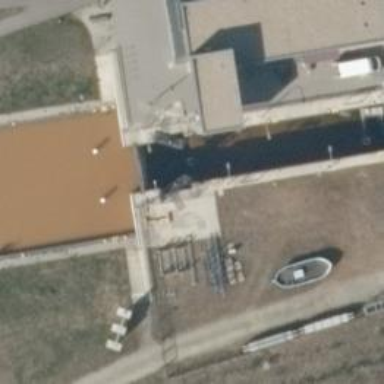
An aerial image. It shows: Lock gate on waterway.